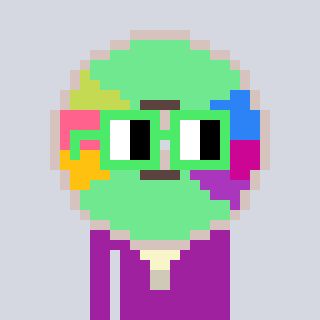
a pixel art character with square light green glasses, a cd-shaped head and a magenta-colored body on a cool background